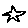
Label: star